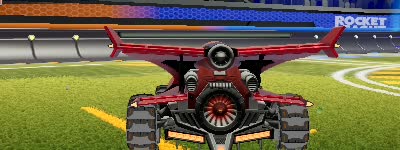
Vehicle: aftershock